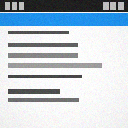
Screen state: on